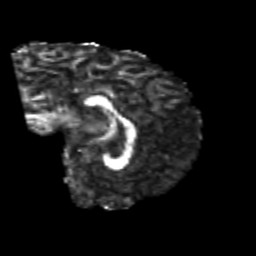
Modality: FA
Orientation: sagittal
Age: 24
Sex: male
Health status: healthy
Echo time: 0.074 s